Question: I have the following scenario: a Bitmap that is used as background and another Bitmap that is used as overlay which can be either 50% transparent or opaque (changeable at run time) and a third Bitmap that contains a mask for this second Bitmap. I've tried different Xfermodes configurations and drawing orders but wasn't able to find the right one.
I'm using the mask as a bitmap because I need to be able to save it between two runs of the program or between configuration changes. It is created as the user on the screen, effectively cleaning the .
Code snippets from by best attempt. Only thing that didn't work as I wished it did was the transparency of my mask.
'''
@Override
protected void onDraw(Canvas canvas) {
canvas.drawBitmap(mFogOfWar, mTransformationMatrix, mPaintFog);
canvas.drawBitmap(mMaskBitmap, mTransformationMatrix, mPaintMask);
canvas.drawBitmap(mImage, mTransformationMatrix, mPaintImage);
}
'''
'Paint' objects:
'''
mPaintImage.setXfermode(new PorterDuffXfermode(PorterDuff.Mode.DST_OVER));
mPaintFog.setAlpha(127);
mPaintMask.setXfermode(new PorterDuffXfermode(PorterDuff.Mode.CLEAR));
'''
This is what I get with the current configuration to be more clear:

I'm not sure if I am going to be able to do this setting the alpha on the Paint object; if not, I don't mind another suggestion or solution for the alpha issue, preferably one where the recreation of the bitmap being used as a is not necessary.
I was able to get the results I want by doing the following:
'''
@Override
protected void onDraw(Canvas canvas) {
canvas.drawBitmap(mImage, mTransformationMatrix, mPaintImage);
if (mMaskBitmap != null) {
canvas.drawBitmap(mFogOfWar, mTransformationMatrix, mPaintFog);
canvas.drawBitmap(mMaskBitmap, mTransformationMatrix, mPaintMask);
canvas.drawBitmap(mMaskBitmap, mTransformationMatrix, mPaintImage);
canvas.drawBitmap(mImage, mTransformationMatrix, mPaintImageSecondPass);
}
'''
'Paint' Objects:
'''
mPaintImage = new Paint(); // No Xfermode here anymore
mPaintFog.setAlpha(127);
mPaintMask.setXfermode(new PorterDuffXfermode(PorterDuff.Mode.CLEAR));
mPaintImageSecondPass.setXfermode(new PorterDuffXfermode(PorterDuff.Mode.LIGHTEN));
'''
But drawing the bitmaps five times seems like a waste. As this runs in an OpenGL texture due to Android hardware aceleration (I rescale the bitmaps to the highest resolution accepted by the device's GPU) and I take a lot of care in my 'invalidates()' it runs surprisingly smooth on both my Nexus S and my A500, but I am not sure about other devices (project is going to be 4.0+ anyways).
But I am convinced there must be a better way to do it. I'd like a way that avoided that much overdrawn or that at least could explain to me correctly what those Xfermodes mean and that I am not overdrawing stuff.
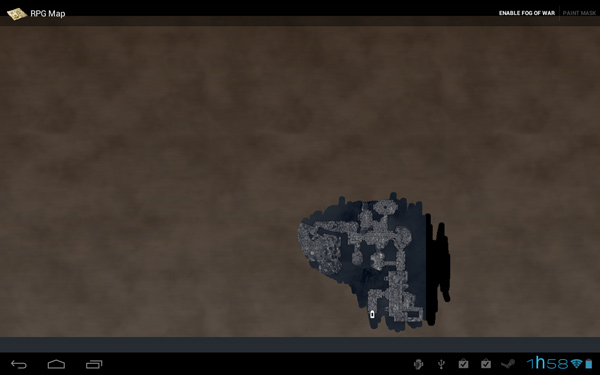
Answer: I've tried a completely different approach after having some kind of an epiphany - and realized that the solution for this problem was a much simpler approach - as it usually is. And as I need only two bitmaps, I need much fewer memory to work with it.
For drawing:
'''
canvas.drawBitmap(mImage, mTransformationMatrix, mPaintImageRegular);
if (mFogOfWarState != FOG_OF_WAR_HIDDEN) {
canvas.drawBitmap(mFogOfWar, mTransformationMatrix, mPaintFog);
}
'''
The "secret" was that instead of drawing on the mask bitmap, I'm erasing the using another paint:
'''
mFogOfWarCanvas.drawPath(mPath, mEraserPaint);
'''
The only 'Paint' that has an 'Xfermode' is the used one for erasing:
'''
mEraserPaint.setXfermode(new PorterDuffXfermode(PorterDuff.Mode.DST_IN));
'''
And for the loading and saving of my mask, I do the following:
'''
private void createFogAndMask(File dataDir) {
BitmapDrawable tile = (BitmapDrawable) getResources().getDrawable(R.drawable.fog_of_war);
tile.setTileModeXY(TileMode.REPEAT, TileMode.REPEAT);
mFogOfWar = Bitmap.createBitmap(mImageBounds.width(), mImageBounds.height(), Config.ARGB_8888);
mFogOfWarCanvas = new Canvas(mFogOfWar);
tile.setBounds(mImageBounds);
tile.draw(mFogOfWarCanvas);
tile = null;
// Try to load an existing mask
File existingMask = new File(dataDir, getMaskFileName());
if (existingMask.exists()) {
Bitmap existingMaskBitmap = BitmapFactory.decodeFile(existingMask.getAbsolutePath());
mFogOfWarCanvas.drawBitmap(existingMaskBitmap, new Matrix(), mPaintImageRegular);
mFogOfWarCanvas.drawPaint(mMaskEraserPaint);
existingMaskBitmap.recycle();
System.gc();
}
}
public void saveMask(File folder) throws IOException {
if (!mReady || mImagePath == null) return;
mImage.recycle();
System.gc();
if (!folder.exists()) {
folder.mkdirs();
}
File savedFile = new File(folder, getMaskFileName());
// Change all transparent pixels to black and all non-transparent pixels to transparent
final int length = mImageBounds.width() * mImageBounds.height();
final int[] pixels = new int[length];
mFogOfWar.getPixels(pixels, 0, mImageBounds.width(), 0, 0, mImageBounds.width(), mImageBounds.height());
for (int i = 0; i < length; i++) {
if (pixels[i] == Color.TRANSPARENT) {
pixels[i] = Color.BLACK;
} else {
pixels[i] = Color.TRANSPARENT;
}
}
mFogOfWar.setPixels(pixels, 0, mImageBounds.width(), 0, 0, mImageBounds.width(), mImageBounds.height());
FileOutputStream output = new FileOutputStream(savedFile);
mFogOfWar.compress(CompressFormat.PNG, 80, output);
output.flush();
output.close();
}
'''